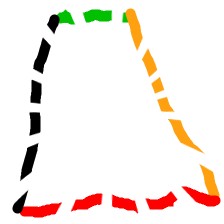
Shape: trapezoid